I will show an image sequence of human cooking. I have annotated the images with numbered circles. Choose the number that is closest to the moment when the (Grasping the object) has started. You are a five-time world champion in this game. Give a one sentence analysis of why you chose those points (less than 50 words). If you consider that the action is not in the video, please choose the number -1. Provide your answer at the end in a json file of this format: {"points": []}
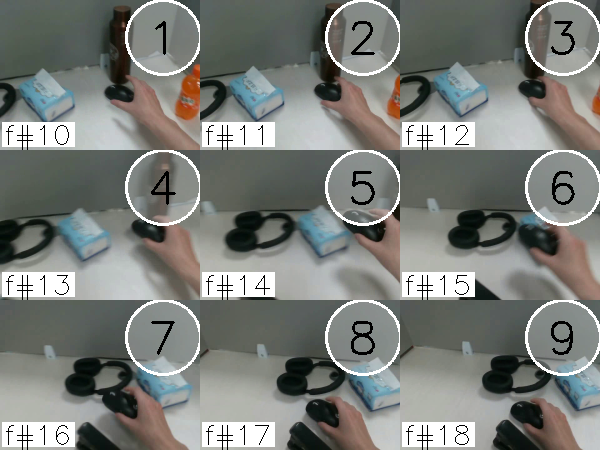
Frame 3 shows the clearest moment of hand-object contact.
{"points": [3]}